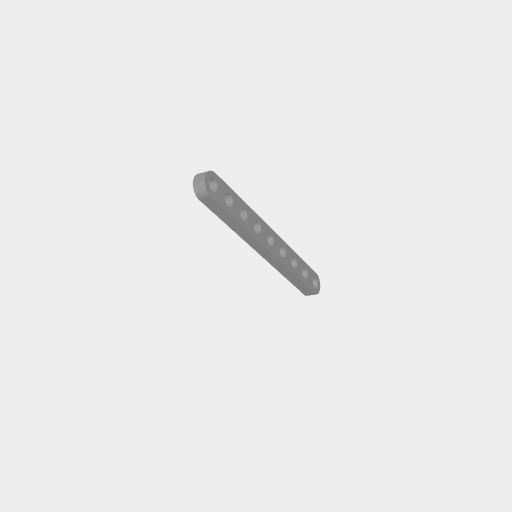
Part: FlatBeam9H